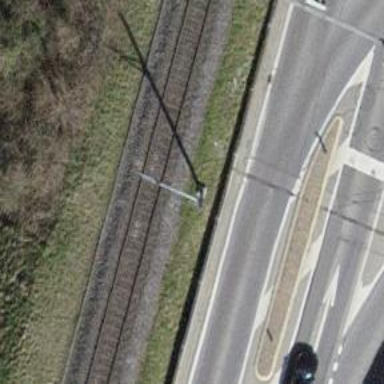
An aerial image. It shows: Railway track with contact lines for electrification.